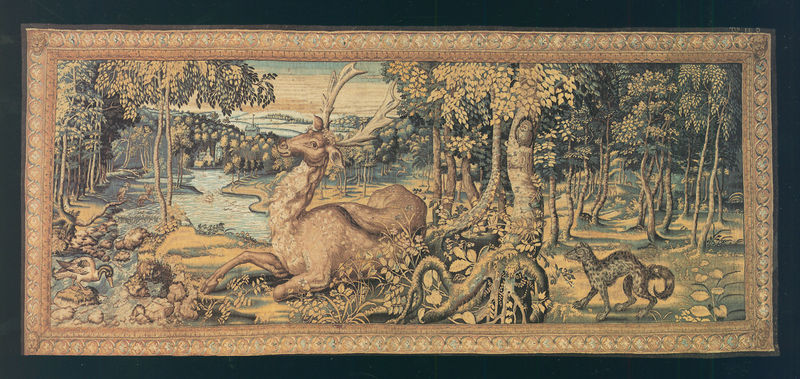
Titel: Die Tapiserien von Sigismund Augustus (Zyklus des Alten Testaments): Niedergelegte Brache
Künstler: Pieter Coecke van Aelst
Standort: Herstellungsort: Brüssel (EU - B)
Schlagwörter: baum, blätter, bäume, fluss, gelb, landschaft, teppich, stein, steine, bach, häuser, natur, kirche, wald, ente, herbst, gobelin, wurzeln, hirsch, reh, geweih, wlad, elch, wasseer, gewei, ozelot